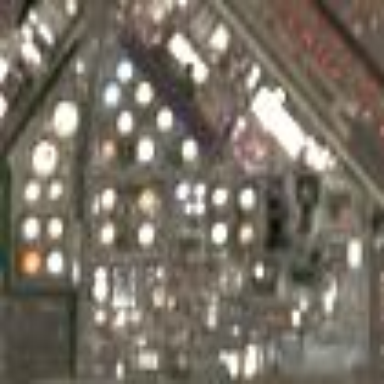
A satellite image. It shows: Industrial area with refinery.